Question: when i have included the following style to add wrapping to header text the alignment of frozen columns header is lost.
'''
th.ui-th-column div {
white-space:normal !important;
height:auto !important;
padding:2px;
}
'''
How to fix the layout of the frozen column header text?
Below one can see the current results

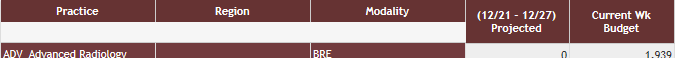
Answer: It seems to me that your problem exist because the height of the no-fixed column headers calculated based on 'height:auto' is as the height of frozen columns. Both headers . So the height can't be the same if you use 'height:auto'.
I think that you should set the height of the frozen headers to fixed 'height' value which is the same as the value of non-frozen headers. I described the approach in <URL> provides small modification of the old suggestion to more recent version of jqGrid.